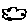
Label: cloud